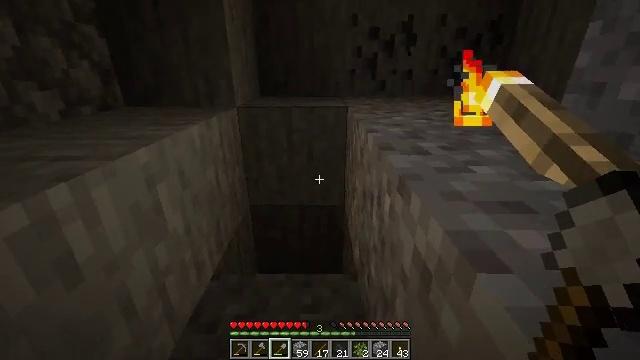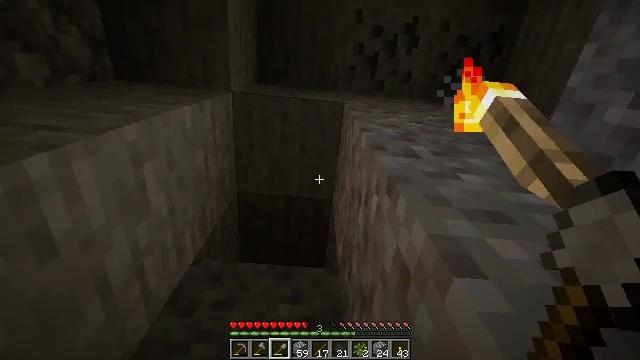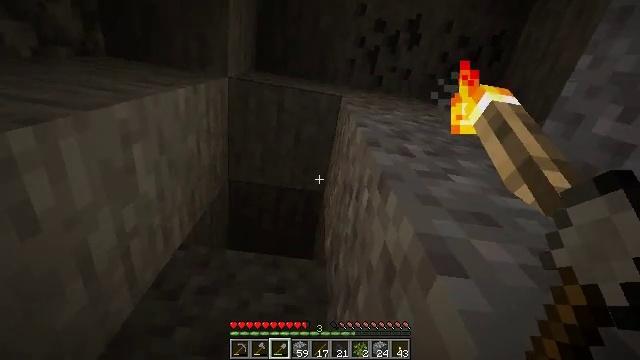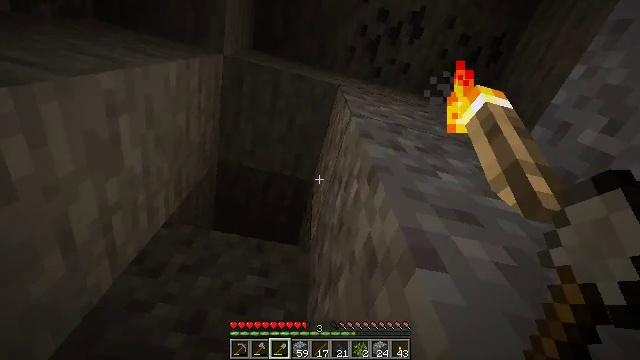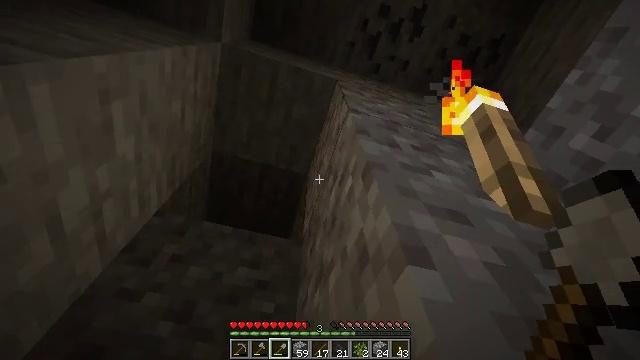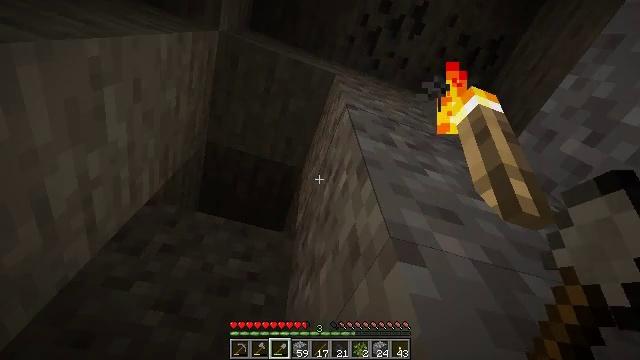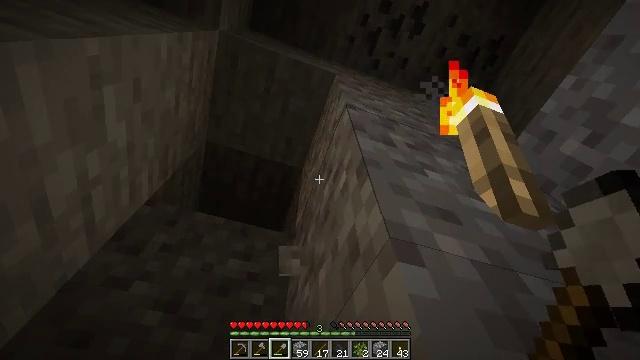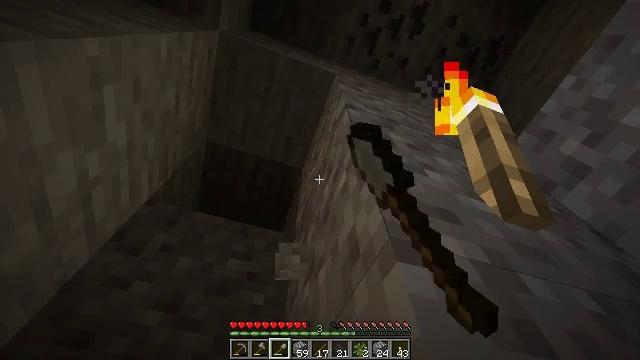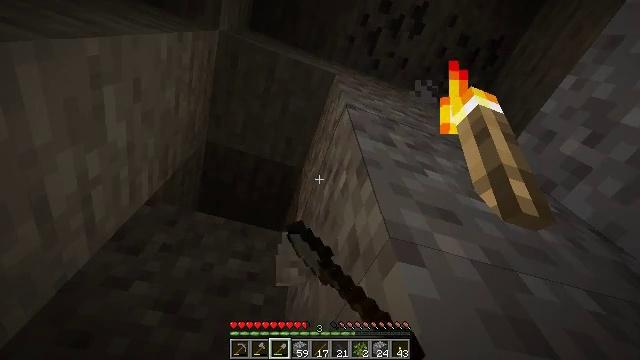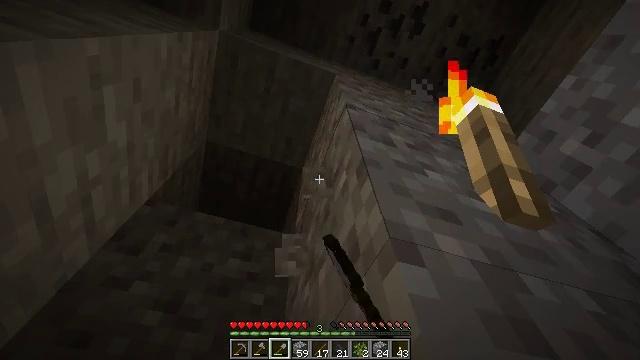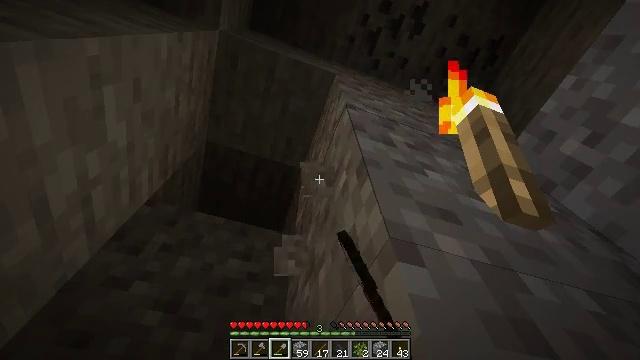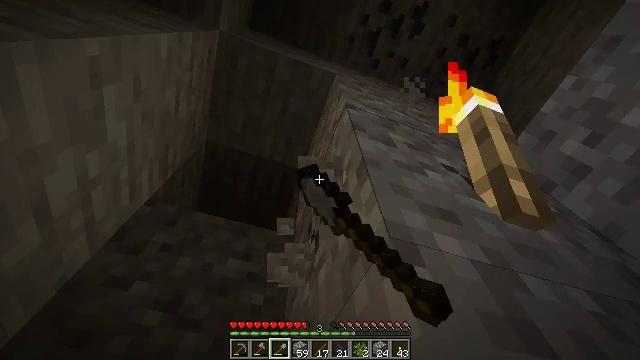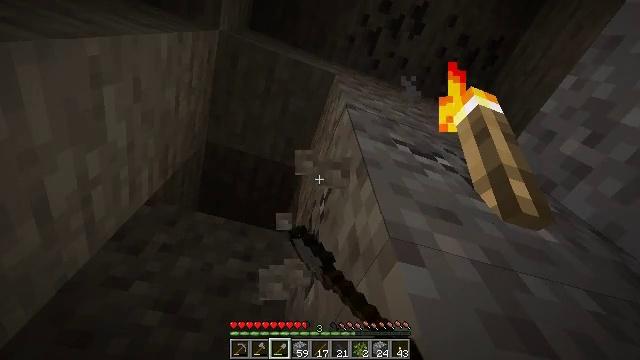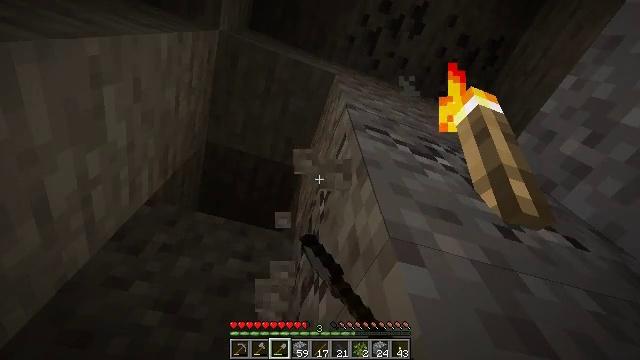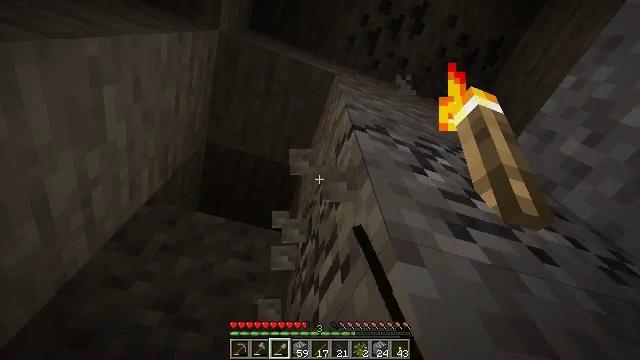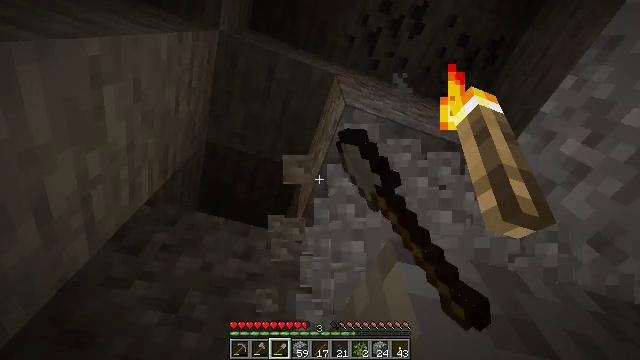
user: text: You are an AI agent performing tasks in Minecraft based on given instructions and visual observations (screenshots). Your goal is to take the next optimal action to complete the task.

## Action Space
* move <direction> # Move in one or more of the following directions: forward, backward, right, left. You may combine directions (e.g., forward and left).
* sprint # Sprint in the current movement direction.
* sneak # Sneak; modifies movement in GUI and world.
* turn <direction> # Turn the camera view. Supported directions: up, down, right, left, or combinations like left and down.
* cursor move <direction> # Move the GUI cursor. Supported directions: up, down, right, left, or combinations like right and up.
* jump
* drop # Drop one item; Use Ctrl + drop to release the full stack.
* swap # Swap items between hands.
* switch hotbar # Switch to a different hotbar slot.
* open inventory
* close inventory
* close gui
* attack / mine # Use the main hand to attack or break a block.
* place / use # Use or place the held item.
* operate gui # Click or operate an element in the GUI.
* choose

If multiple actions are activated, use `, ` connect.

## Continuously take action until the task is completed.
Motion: motion action
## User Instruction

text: Gather gravel by digging.
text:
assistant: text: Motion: turn right and down
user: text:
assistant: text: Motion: turn right and down
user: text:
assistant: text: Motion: turn right and down
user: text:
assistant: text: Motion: turn right and down
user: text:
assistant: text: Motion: turn right and down
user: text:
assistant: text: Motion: attack / mine
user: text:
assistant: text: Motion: attack / mine
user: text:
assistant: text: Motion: attack / mine
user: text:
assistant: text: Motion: attack / mine
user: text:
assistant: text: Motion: attack / mine
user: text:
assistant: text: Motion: attack / mine
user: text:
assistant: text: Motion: attack / mine
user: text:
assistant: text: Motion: attack / mine
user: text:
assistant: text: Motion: attack / mine
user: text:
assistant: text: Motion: attack / mine
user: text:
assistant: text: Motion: attack / mine
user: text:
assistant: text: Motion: attack / mine
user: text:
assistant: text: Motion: attack / mine
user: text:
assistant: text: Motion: turn right and up, attack / mine
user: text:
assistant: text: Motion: turn right, attack / mine
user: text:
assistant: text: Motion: attack / mine
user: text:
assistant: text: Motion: attack / mine
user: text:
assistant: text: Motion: attack / mine
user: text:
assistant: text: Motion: attack / mine
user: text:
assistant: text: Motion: attack / mine
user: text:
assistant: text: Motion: attack / mine
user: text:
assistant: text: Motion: attack / mine
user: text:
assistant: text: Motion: turn right and down, attack / mine
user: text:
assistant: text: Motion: turn right and down, attack / mine
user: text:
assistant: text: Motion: turn right, attack / mine